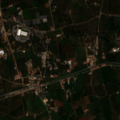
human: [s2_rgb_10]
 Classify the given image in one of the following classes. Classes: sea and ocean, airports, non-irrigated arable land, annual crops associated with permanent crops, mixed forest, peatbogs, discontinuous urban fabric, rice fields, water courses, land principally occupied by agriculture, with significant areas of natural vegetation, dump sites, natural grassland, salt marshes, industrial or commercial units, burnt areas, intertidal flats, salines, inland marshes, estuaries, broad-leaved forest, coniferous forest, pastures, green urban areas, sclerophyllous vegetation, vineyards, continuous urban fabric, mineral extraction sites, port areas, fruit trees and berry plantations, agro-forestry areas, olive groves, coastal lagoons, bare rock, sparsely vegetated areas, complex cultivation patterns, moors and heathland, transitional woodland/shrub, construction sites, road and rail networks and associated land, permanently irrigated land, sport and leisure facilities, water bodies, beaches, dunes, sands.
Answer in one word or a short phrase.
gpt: fruit trees and berry plantations